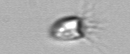
Label: Balanion